Field crop: tomato
Growth stage: 1
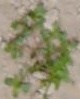
Species: portulaca